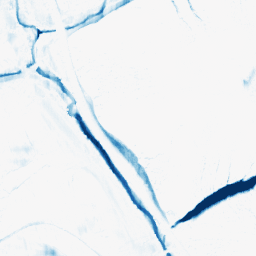
Category: morphological
Decomposition family: morphological_ellipse
Decomposition parameters: operation: closing
width: 20
height: 5
Upsampling method: quartic
Upsampling parameters: scale: 4
Upsampling scale: 4